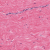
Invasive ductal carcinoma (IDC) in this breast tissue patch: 0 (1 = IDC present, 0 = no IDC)